Here is the envelope spectrum of one vibration snapshot from a rolling-element bearing, with each characteristic fault-frequency family marked on the frequency axis. Based on the visible evidence, which condition applies: normal, inner_race, outer_race, ball?
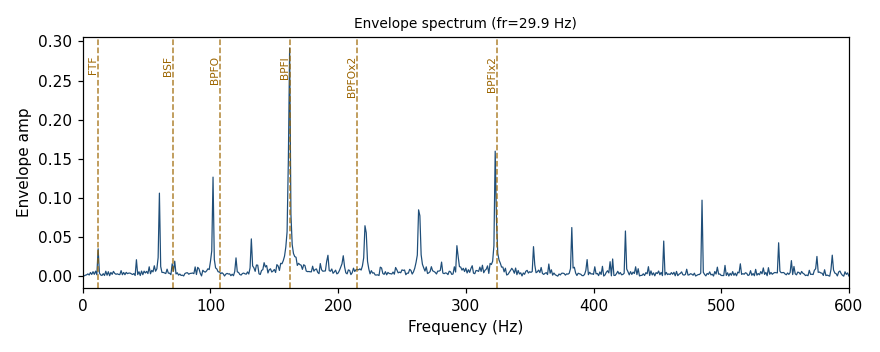
Answer: inner_race